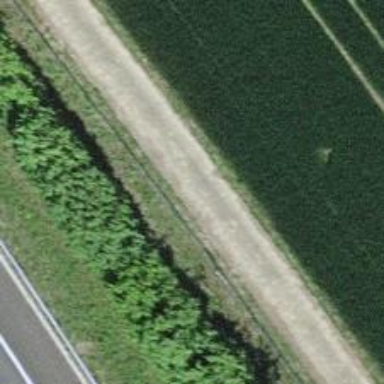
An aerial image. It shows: Track with grade2 tracktype.